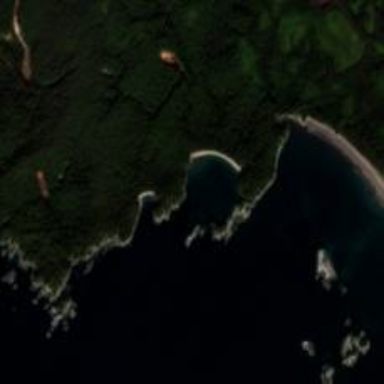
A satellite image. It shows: Beautiful bay with natural surroundings.